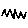
Label: zigzag